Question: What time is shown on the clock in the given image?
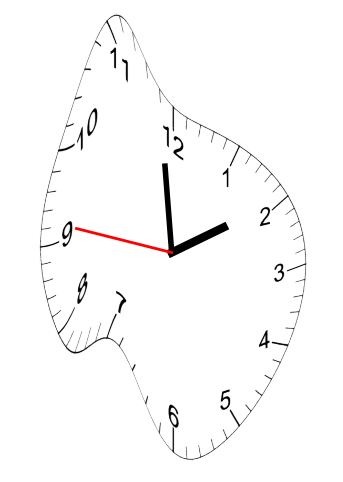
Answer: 01:58:46